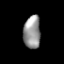
Tissue: prostate
Cell type: Endothelial cells
Senescence score: 0.684
Nuclear area (px): 553
Mean DAPI intensity: 147.863